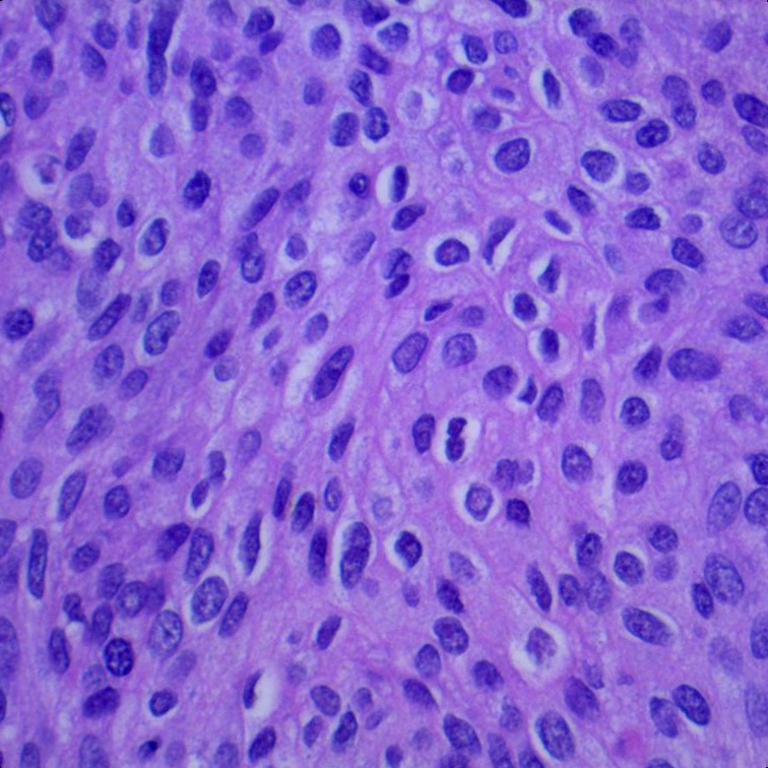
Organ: lung
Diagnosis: squamous carcinomas